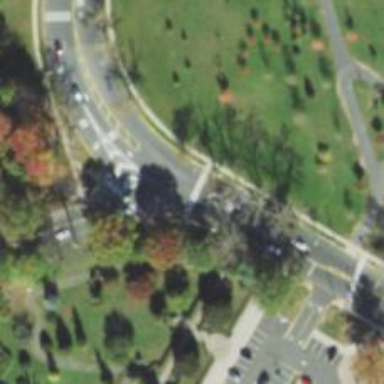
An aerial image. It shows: Footway with zebra crossing.